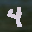
Label: 4